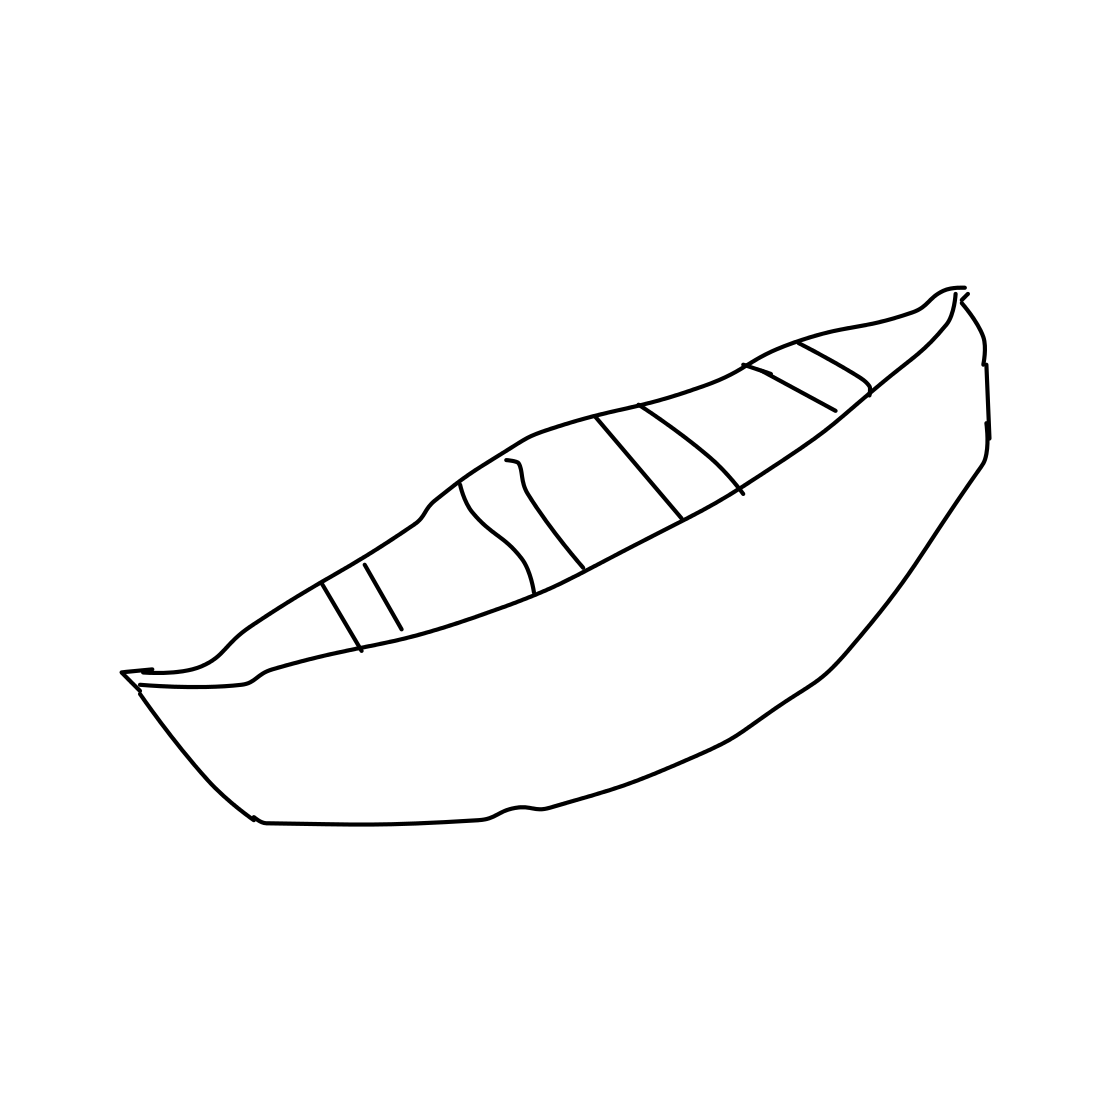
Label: canoe